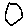
Label: hexagon